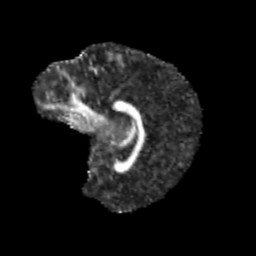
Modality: FA
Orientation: sagittal
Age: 13
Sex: female
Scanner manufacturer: siemens
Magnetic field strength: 3 T
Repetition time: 3.8 s
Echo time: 0.07 s